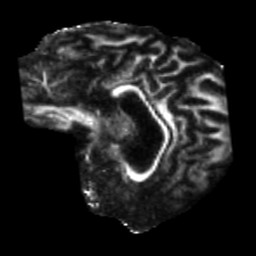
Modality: FA
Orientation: sagittal
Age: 40
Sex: male
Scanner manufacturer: siemens
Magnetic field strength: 3 T
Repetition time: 5.25 s
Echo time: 0.08 s